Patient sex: F
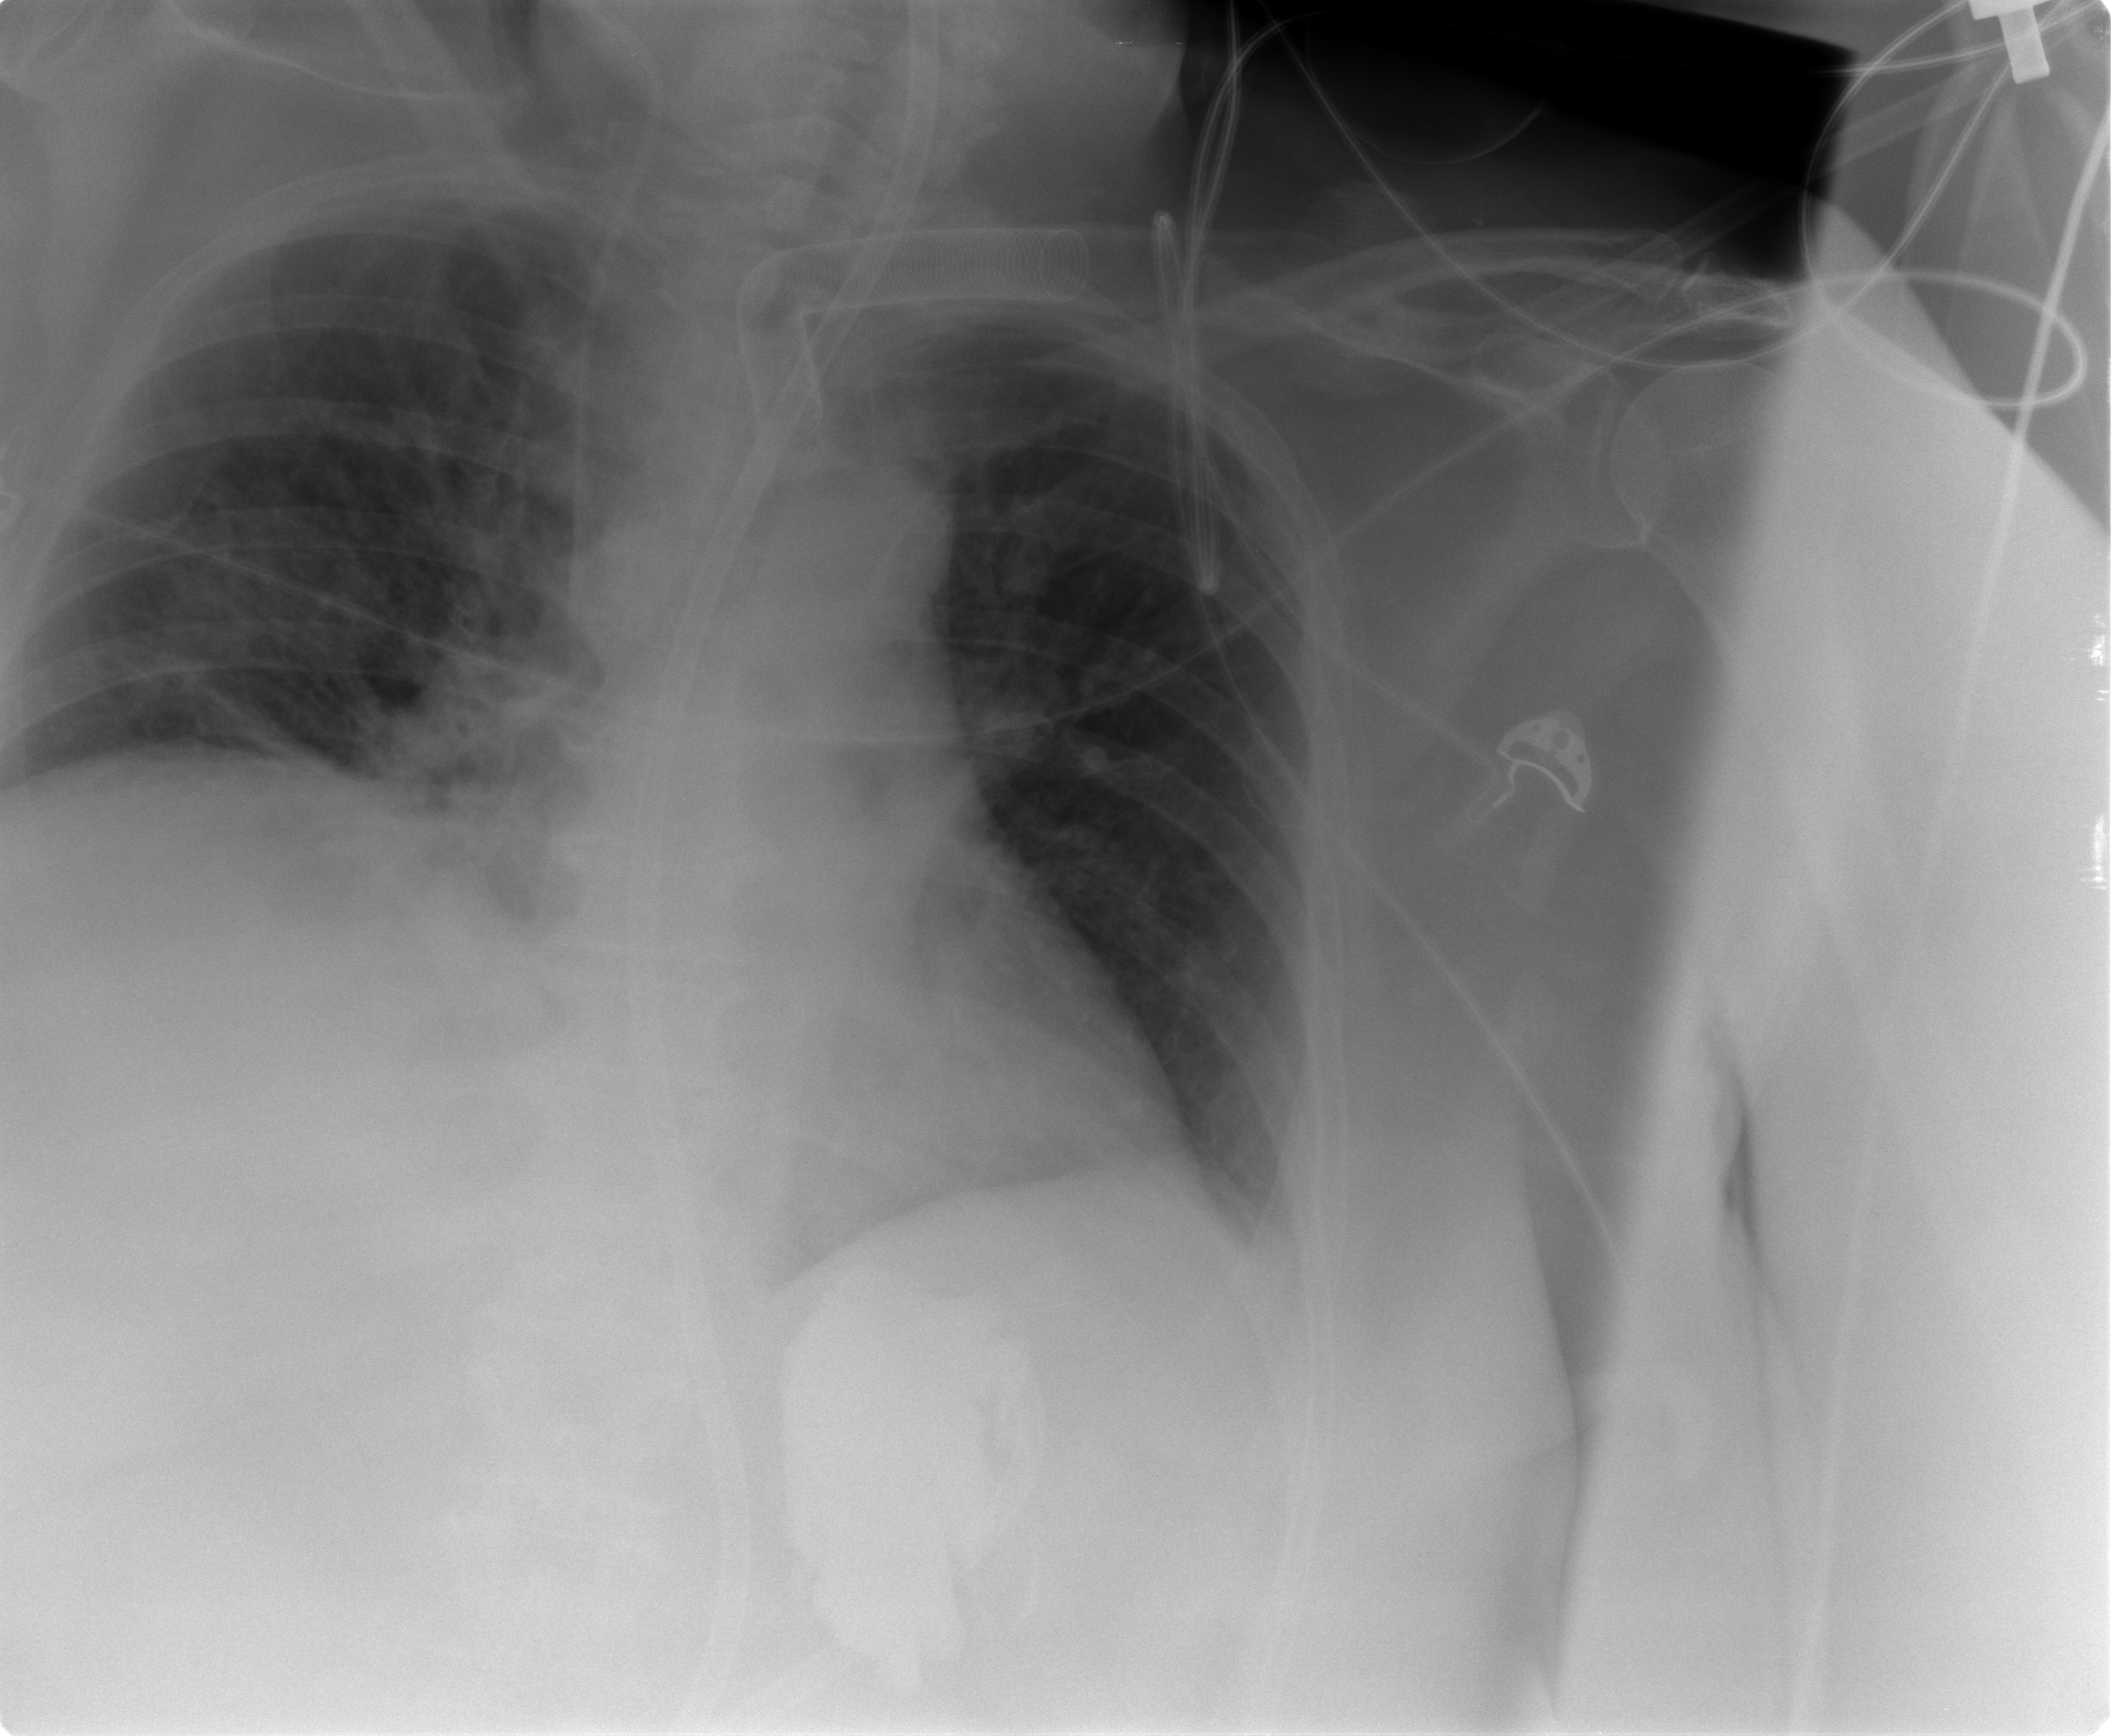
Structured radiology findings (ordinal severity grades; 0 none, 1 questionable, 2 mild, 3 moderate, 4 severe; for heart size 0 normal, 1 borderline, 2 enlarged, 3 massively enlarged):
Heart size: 0
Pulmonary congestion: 1
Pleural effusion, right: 0
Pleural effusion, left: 0
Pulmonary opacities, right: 1
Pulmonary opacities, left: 0
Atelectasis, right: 2
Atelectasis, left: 0